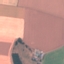
Land use / land cover: AnnualCrop